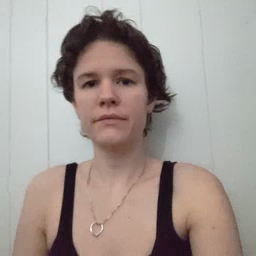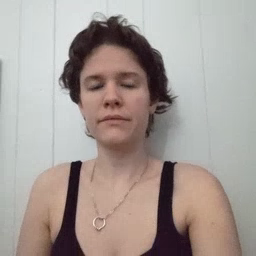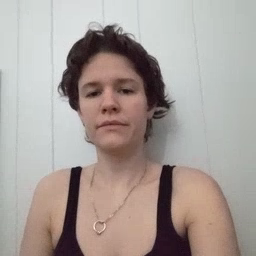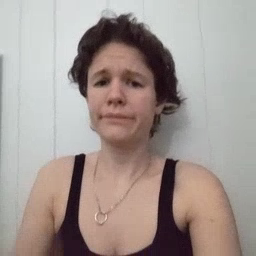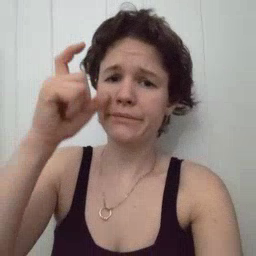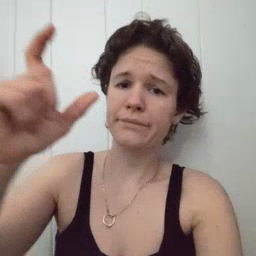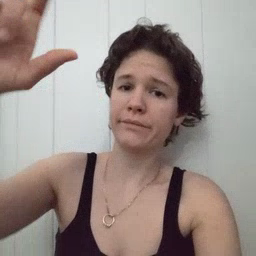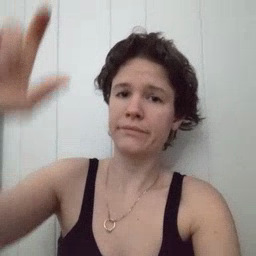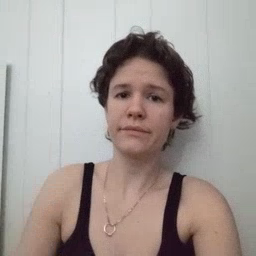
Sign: moon